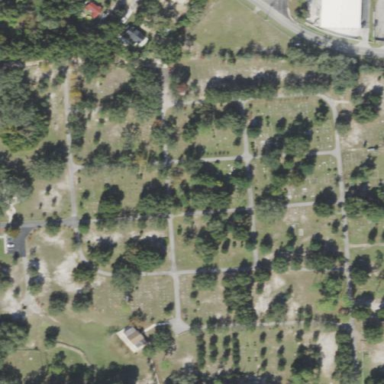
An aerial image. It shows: Cemetery.